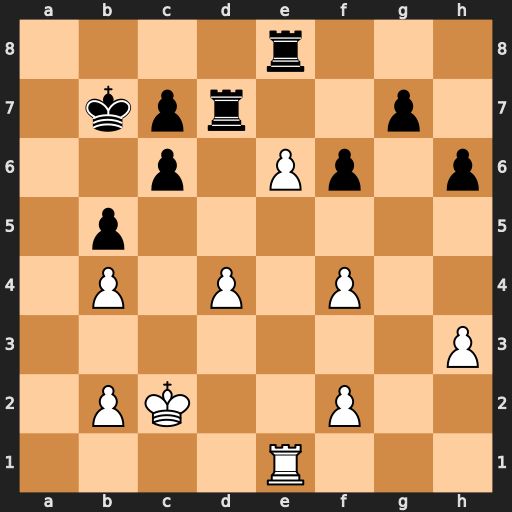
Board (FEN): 4r3/1kpr2p1/2p1Pp1p/1p6/1P1P1P2/7P/1PK2P2/4R3
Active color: w
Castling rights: -
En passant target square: -
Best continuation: exd7 Rd8 Re7